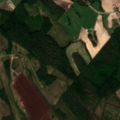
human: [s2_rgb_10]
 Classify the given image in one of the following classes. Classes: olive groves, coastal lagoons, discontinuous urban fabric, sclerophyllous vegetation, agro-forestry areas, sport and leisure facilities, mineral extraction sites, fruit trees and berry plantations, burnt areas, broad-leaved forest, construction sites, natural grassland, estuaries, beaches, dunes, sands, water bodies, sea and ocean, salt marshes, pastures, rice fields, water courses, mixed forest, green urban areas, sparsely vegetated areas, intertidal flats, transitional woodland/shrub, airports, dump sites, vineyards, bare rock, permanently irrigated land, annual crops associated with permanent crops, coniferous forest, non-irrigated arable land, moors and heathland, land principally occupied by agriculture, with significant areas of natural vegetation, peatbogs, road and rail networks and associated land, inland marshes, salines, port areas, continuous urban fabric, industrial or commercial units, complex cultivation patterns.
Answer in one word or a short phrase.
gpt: non-irrigated arable land, coniferous forest, mixed forest, transitional woodland/shrub, peatbogs